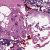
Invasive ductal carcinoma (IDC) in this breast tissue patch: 0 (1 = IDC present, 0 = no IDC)